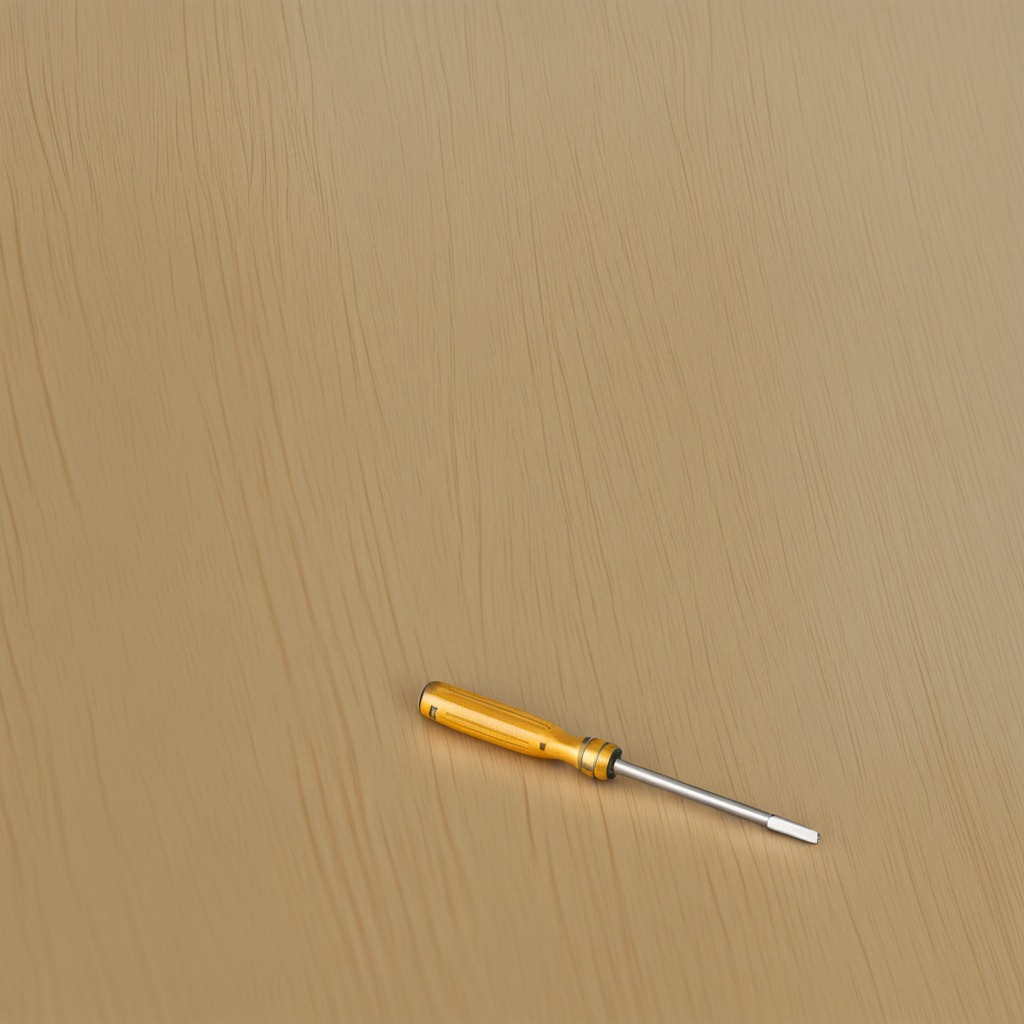
A screwdriver is lying on the plywood surface in a paint workshop.